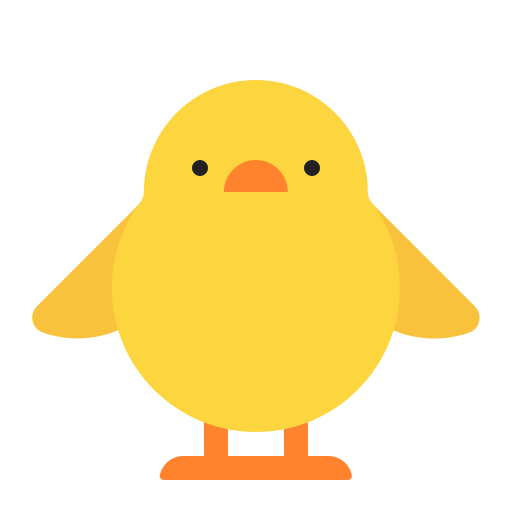
front facing baby chick flat